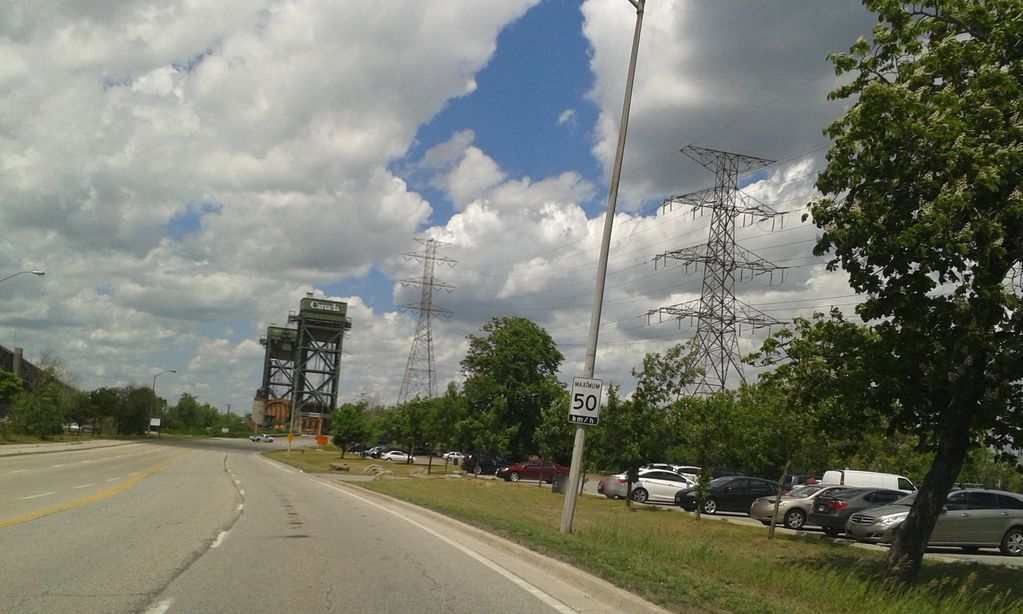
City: hamilton